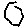
Label: hexagon